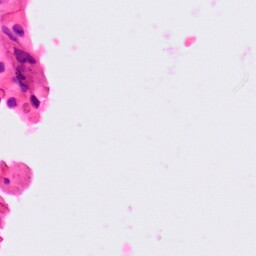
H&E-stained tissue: Lung